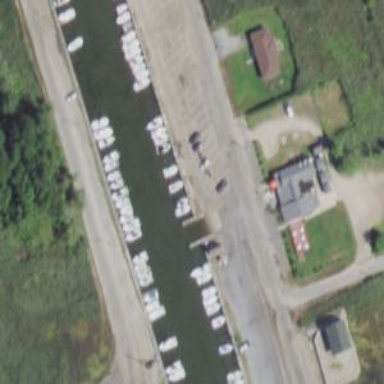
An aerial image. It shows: Dock located along the waterway.